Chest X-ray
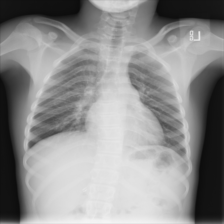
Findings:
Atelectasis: negative
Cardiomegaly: negative
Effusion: negative
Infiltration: negative
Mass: negative
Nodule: negative
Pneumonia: negative
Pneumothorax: negative
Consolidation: negative
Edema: negative
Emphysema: negative
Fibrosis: negative
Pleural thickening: negative
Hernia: negative